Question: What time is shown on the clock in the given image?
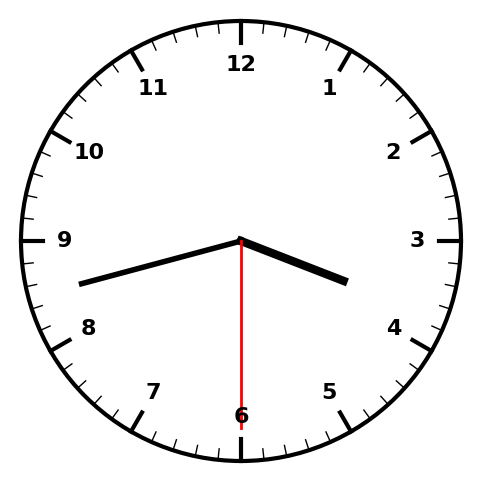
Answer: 03:42:30